Question: I have some code that reads data from Excel sheets & put to List.
Now here comes a scenario that user copy some valid data then leaves a lot of rows empty & again then copy valid data. This reads a lot of empty rows. I am using some old code for excel read & that might be used somewhere else so I don't wish to mess up with that.
The problem is I have a lot of object inside List that are initialised but all values are null. So I ended up checking all attribuets in if like:
'''
if (lstConsolidatedData != null)
{
foreach (var lst in lstConsolidatedData)
{
if(lst.a!=null && lst.b!=null && lst.c!=null //& so on....)
{
//some stuff...
}
}
}
'''
I know this is not wither best or maintainable way since excel sheets can be modified & thus whole columns list code need to be changed again & again for a single column added or removed from excel.
'lst'
some thing like 'lst.all !=null'
Any idea if not code will also work for me.
Please note 'lst==null' is 'false'
EDIT: using answers from below I am getting this error

EDIT:
'o.GetType().GetProperties().Any(c => c.GetValue(o) == null)' works for null but What I actually want to delete rows which contains no data in not for particular one or two column. Issue is not resolved by 'o.Item1 != null && ...' also since name/number of columns changes frequently.
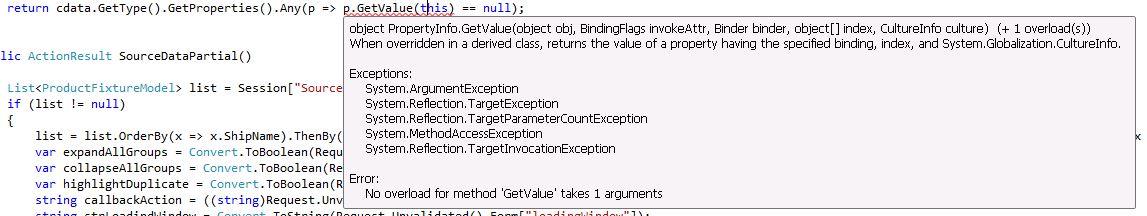
Answer: I ended up digging down into old code & before turning dataset into List I deleted empty rows using code:
'''
//Deleting empty records from Datset
foreach (DataTable source in result.Tables)
{
for (int i = 0; i < source.Rows.Count; i++)
{
DataRow currentRow = source.Rows[i];
bool isEmpty = false;
foreach (var colValue in currentRow.ItemArray)
{
if (!string.IsNullOrEmpty(colValue.ToString()))
{
isEmpty = false;
break;
}
else
isEmpty = true;
}
if (isEmpty)
source.Rows[i].Delete();
}
}
result.AcceptChanges();
'''
Don't forget '.AcceptChanges()' since it actually save the changes done to dataset without which no records are removed.